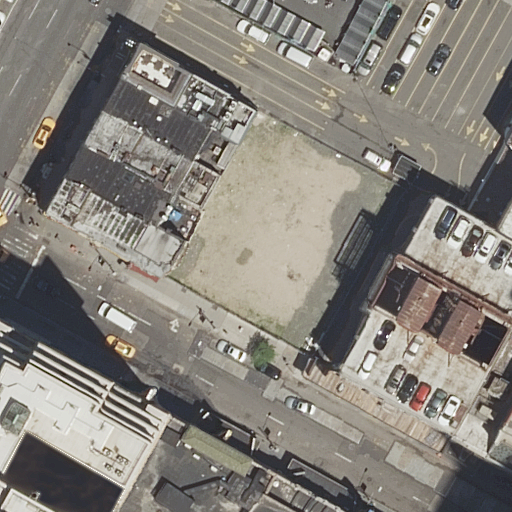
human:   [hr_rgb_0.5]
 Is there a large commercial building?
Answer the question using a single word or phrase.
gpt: no

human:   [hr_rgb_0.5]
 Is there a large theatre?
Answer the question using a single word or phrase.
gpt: yes

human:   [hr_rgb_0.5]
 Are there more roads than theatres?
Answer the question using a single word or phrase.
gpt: no

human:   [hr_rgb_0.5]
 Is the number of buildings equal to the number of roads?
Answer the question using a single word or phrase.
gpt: no

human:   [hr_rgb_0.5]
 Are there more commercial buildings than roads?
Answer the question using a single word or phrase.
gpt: no

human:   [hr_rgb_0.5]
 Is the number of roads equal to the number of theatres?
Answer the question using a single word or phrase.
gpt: yes

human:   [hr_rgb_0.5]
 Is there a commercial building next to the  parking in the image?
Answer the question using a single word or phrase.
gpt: yes

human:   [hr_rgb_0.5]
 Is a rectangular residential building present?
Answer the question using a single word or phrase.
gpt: yes

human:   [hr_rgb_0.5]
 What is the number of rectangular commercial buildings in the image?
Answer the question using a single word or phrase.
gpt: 1

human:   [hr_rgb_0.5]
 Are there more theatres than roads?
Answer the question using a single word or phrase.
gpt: no

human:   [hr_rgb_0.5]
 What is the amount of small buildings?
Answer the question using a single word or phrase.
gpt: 2

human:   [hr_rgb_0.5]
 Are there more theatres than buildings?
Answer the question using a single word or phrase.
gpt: no

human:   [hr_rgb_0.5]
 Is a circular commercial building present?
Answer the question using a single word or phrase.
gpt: no

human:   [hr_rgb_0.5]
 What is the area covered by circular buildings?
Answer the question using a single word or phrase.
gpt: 0m2

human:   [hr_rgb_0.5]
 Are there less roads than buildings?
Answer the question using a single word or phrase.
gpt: yes

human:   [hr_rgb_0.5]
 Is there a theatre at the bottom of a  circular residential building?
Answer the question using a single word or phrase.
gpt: no

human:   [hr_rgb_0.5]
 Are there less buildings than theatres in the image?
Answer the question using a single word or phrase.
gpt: no

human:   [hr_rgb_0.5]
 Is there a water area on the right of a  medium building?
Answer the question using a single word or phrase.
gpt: no

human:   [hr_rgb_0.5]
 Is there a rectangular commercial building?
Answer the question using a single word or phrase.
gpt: yes

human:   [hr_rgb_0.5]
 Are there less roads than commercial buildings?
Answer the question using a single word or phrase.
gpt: no

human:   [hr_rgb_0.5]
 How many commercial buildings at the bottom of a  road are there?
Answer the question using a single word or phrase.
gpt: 0

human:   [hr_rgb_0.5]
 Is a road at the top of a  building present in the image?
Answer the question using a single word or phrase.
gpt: yes

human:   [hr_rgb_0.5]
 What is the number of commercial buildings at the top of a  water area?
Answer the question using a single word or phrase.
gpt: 0

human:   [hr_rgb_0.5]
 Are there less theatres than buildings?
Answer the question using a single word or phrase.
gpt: yes

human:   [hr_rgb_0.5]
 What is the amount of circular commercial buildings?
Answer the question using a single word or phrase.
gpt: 0

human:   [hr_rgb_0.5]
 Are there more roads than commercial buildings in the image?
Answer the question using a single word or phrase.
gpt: yes

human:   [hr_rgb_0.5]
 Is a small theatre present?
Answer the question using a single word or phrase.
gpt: yes

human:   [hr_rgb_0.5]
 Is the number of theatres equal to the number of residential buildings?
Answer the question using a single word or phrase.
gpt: no

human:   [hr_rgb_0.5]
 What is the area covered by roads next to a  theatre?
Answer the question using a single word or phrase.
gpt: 0m2

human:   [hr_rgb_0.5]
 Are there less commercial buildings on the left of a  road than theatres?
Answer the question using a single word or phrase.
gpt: yes

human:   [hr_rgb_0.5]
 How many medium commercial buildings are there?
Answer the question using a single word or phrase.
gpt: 1

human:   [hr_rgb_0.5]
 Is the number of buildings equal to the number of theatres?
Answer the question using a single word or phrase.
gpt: no

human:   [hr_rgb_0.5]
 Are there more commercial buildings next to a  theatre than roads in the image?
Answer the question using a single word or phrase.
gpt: no

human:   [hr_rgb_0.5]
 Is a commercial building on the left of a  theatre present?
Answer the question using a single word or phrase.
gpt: yes

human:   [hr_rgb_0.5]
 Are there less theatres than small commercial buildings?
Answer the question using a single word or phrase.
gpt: no

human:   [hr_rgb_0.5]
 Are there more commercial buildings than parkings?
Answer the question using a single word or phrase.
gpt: no